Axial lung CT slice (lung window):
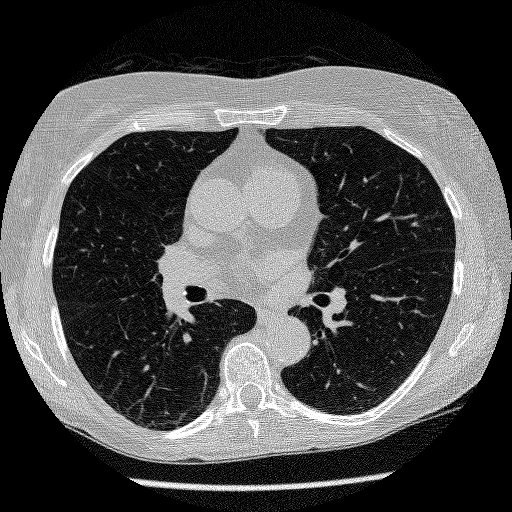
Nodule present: no